Question: I have a problem in UWP . I have a page contains a grid (it holds a bit of top of page) and below this Grid there is a pivot that contains two pivot items and every pivot item contains a list view.
I want to do something that when I scroll vertically(up to down) in these list views then my original page scroll to when the top grid get hidden.
Here's what I'm looking for:

and here it is a source of my XAML :
'''
<Page x:Name="ThisPage"
x:Class="BindingSample2.PageCategories.PageArtistInfo"
xmlns="http://schemas.microsoft.com/winfx/2006/xaml/presentation"
xmlns:x="http://schemas.microsoft.com/winfx/2006/xaml"
xmlns:local="using:BindingSample2"
xmlns:d="http://schemas.microsoft.com/expression/blend/2008"
xmlns:mc="http://schemas.openxmlformats.org/markup-compatibility/2006"
mc:Ignorable="d">
<Grid Background="{ThemeResource ApplicationPageBackgroundThemeBrush}">
<Grid>
<Grid.RowDefinitions>
<RowDefinition Height="Auto"/>
<RowDefinition Height="*"/>
</Grid.RowDefinitions>
<RelativePanel Grid.Row="0">
<Grid x:Name="ArtistPoster" Height="200" RelativePanel.AlignLeftWithPanel="True" RelativePanel.AlignRightWithPanel="True">
<StackPanel x:Name="ArtistInfoGrid" Padding="20" VerticalAlignment="Bottom" HorizontalAlignment="Stretch" Orientation="Horizontal">
<StackPanel.Background>
<LinearGradientBrush EndPoint="0.5,0" StartPoint="0.5,1">
<GradientStop Color="{StaticResource AppBackgroundColor }"/>
<GradientStop Color="Transparent" Offset="0.85"/>
<GradientStop Color="Transparent" Offset="1"/>
</LinearGradientBrush>
</StackPanel.Background>
<Grid>
<Ellipse x:Name="ArtistThemb" Stretch="Uniform" Height="100" Width="100">
<Ellipse.Fill>
<ImageBrush Stretch="Fill" ImageSource="ms-appx:///Assets/WSLogo.png"/>
</Ellipse.Fill>
</Ellipse>
</Grid>
<Grid x:Name="MoreInfo" VerticalAlignment="Center" Margin="10,0">
<Grid.RowDefinitions>
<RowDefinition Height="Auto"/>
<RowDefinition Height="Auto"/>
</Grid.RowDefinitions>
<TextBlock x:Name="ArtistName" Grid.Row="0" Text="ArtistName"/>
<TextBlock x:Name="ArtistFans" Grid.Row="1" Text="ArtistFans"/>
</Grid>
</StackPanel>
</Grid>
</RelativePanel>
<Pivot Height="{Binding ElementName=ThisPage,Path=ActualHeight,UpdateSourceTrigger=PropertyChanged,Mode=TwoWay}" x:Name="PagePivot" Grid.Row="1" SelectionChanged="PagePivot_SelectionChanged">
<PivotItem Header="Albums">
<Grid>
<Grid.Resources>
<CollectionViewSource x:Name="ArtistAlbumsCVS"/>
</Grid.Resources>
<ListView x:Name="FeaturedAlbumsList" ItemsSource="{Binding Source={StaticResource ArtistAlbumsCVS}}"
SelectionMode="None" IsItemClickEnabled="True"
ItemClick="ArtistAlbumsList_ItemClick" ItemContainerStyle="{StaticResource ListViewContainerStrecher}">
<ListView.ItemTemplate>
<DataTemplate >
<Grid>
<Grid.ColumnDefinitions>
<ColumnDefinition Width="80"/>
<ColumnDefinition Width="*"/>
</Grid.ColumnDefinitions>
<Image Grid.Column="0" MaxWidth="60" Source="{Binding poster_60x60}" HorizontalAlignment="Center"/>
<Grid Grid.Column="1" VerticalAlignment="Center">
<Grid.RowDefinitions>
<RowDefinition Height="Auto"/>
<RowDefinition Height="Auto"/>
</Grid.RowDefinitions>
<TextBlock Grid.Row="0" Text="{Binding artist}"/>
<TextBlock Grid.Row="1" Text="{Binding album}"/>
</Grid>
</Grid>
</DataTemplate>
</ListView.ItemTemplate>
</ListView>
</Grid>
</PivotItem>
<PivotItem Header="Songs">
<Grid>
<Grid.Resources>
<CollectionViewSource x:Name="ArtistSongsCVS"/>
</Grid.Resources>
<ListView x:Name="FeaturedList" ItemsSource="{Binding Source={StaticResource ArtistSongsCVS}}" ItemTemplate="{StaticResource MusicItemDataTemplate}"
SelectionMode="None" IsItemClickEnabled="True" ScrollViewer.BringIntoViewOnFocusChange="True"
ItemClick="ArtistSongsList_ItemClick" ItemContainerStyle="{StaticResource ListViewContainerStrecher}">
</ListView>
</Grid>
</PivotItem>
</Pivot>
<VisualStateManager.VisualStateGroups>
<VisualStateGroup x:Name="ScreenSizes">
<VisualState>
<VisualState.StateTriggers>
<AdaptiveTrigger MinWindowHeight="550"/>
</VisualState.StateTriggers>
<VisualState.Setters>
<Setter Target="ArtistPoster.Height" Value="200"/>
</VisualState.Setters>
</VisualState>
<VisualState>
<VisualState.StateTriggers>
<AdaptiveTrigger MinWindowHeight="0"/>
</VisualState.StateTriggers>
<VisualState.Setters>
<Setter Target="ArtistPoster.Height" Value="140"/>
</VisualState.Setters>
</VisualState>
</VisualStateGroup>
</VisualStateManager.VisualStateGroups>
</Grid>
</Grid>
'''
Regards
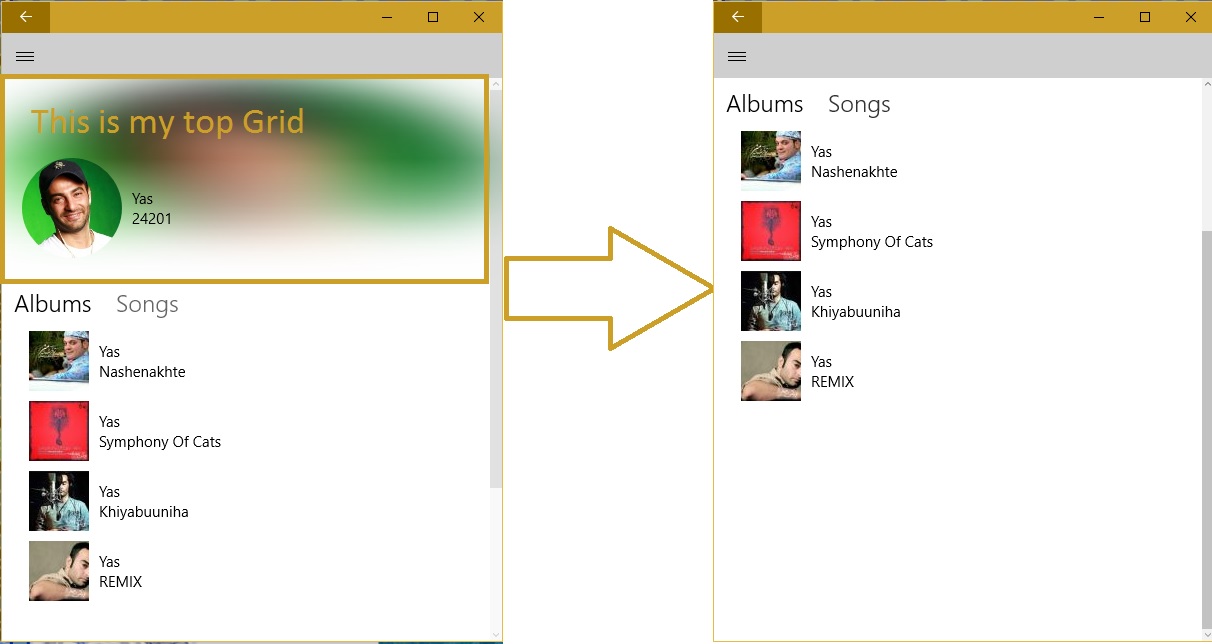
Answer: > I want to do something that when I scroll vertically(up to down) in these list views then my original page scroll to when the top grid get hidden.
You can find the 'ScrollViewer' in each 'ListViewer' with 'VisualTreeHelper', then register <URL> event of 'ScrollViewer' in the 'Loaded' event of 'ListView'. For example here:
'''
private void FeaturedList_Loaded(object sender, RoutedEventArgs e)
{
var FeaturedListscrollViewer = FindChildOfType<ScrollViewer>(FeaturedList);
if (FeaturedListscrollViewer != null)
FeaturedListscrollViewer.ViewChanged += scrollViewer_ViewChanged;
}
private void FeaturedAlbumsList_Loaded(object sender, RoutedEventArgs e)
{
var FeaturedAlbumsListscrollViewer = FindChildOfType<ScrollViewer>(FeaturedAlbumsList);
if (FeaturedAlbumsListscrollViewer != null)
FeaturedAlbumsListscrollViewer.ViewChanged += scrollViewer_ViewChanged;
}
private void scrollViewer_ViewChanged(object sender, ScrollViewerViewChangedEventArgs e)
{
if (e.IsIntermediate)
rtPanel.Visibility = Visibility.Collapsed;
else
rtPanel.Visibility = Visibility.Visible;
}
public static T FindChildOfType<T>(DependencyObject root) where T : class
{
var queue = new Queue<DependencyObject>();
queue.Enqueue(root);
while (queue.Count > 0)
{
DependencyObject current = queue.Dequeue();
for (int i = 0; i < VisualTreeHelper.GetChildrenCount(current); i++)
{
var child = VisualTreeHelper.GetChild(current, i);
var typedChild = child as T;
if (typedChild != null)
{
return typedChild;
}
queue.Enqueue(child);
}
}
return null;
}
'''
As you can see, in the 'ViewChanged' event, if the property 'IsIntermediate' of 'ScrollViewerViewChangedEventArgs' is true, the manipulation is at an intermediate stage and not yet final; if false, the manipulation is final.